Aerial crown-view tile of a tropical tree (Barro Colorado Island, Panama), acquired 20241014:
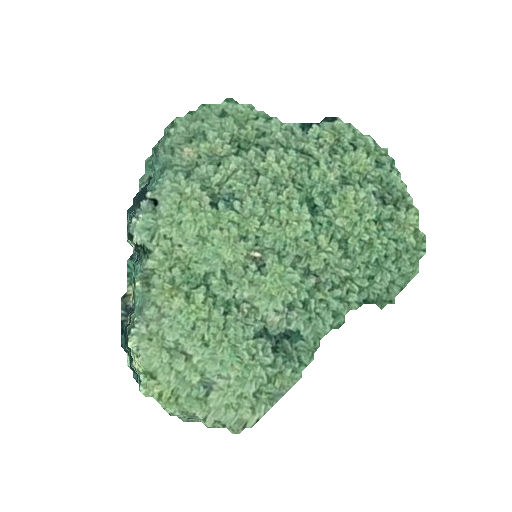
Species: Jacaranda copaia
GBIF accepted scientific name: Jacaranda copaia
Crown area: 108.192 m²